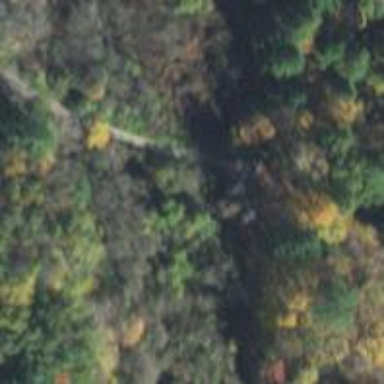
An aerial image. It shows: Culvert tunnel.